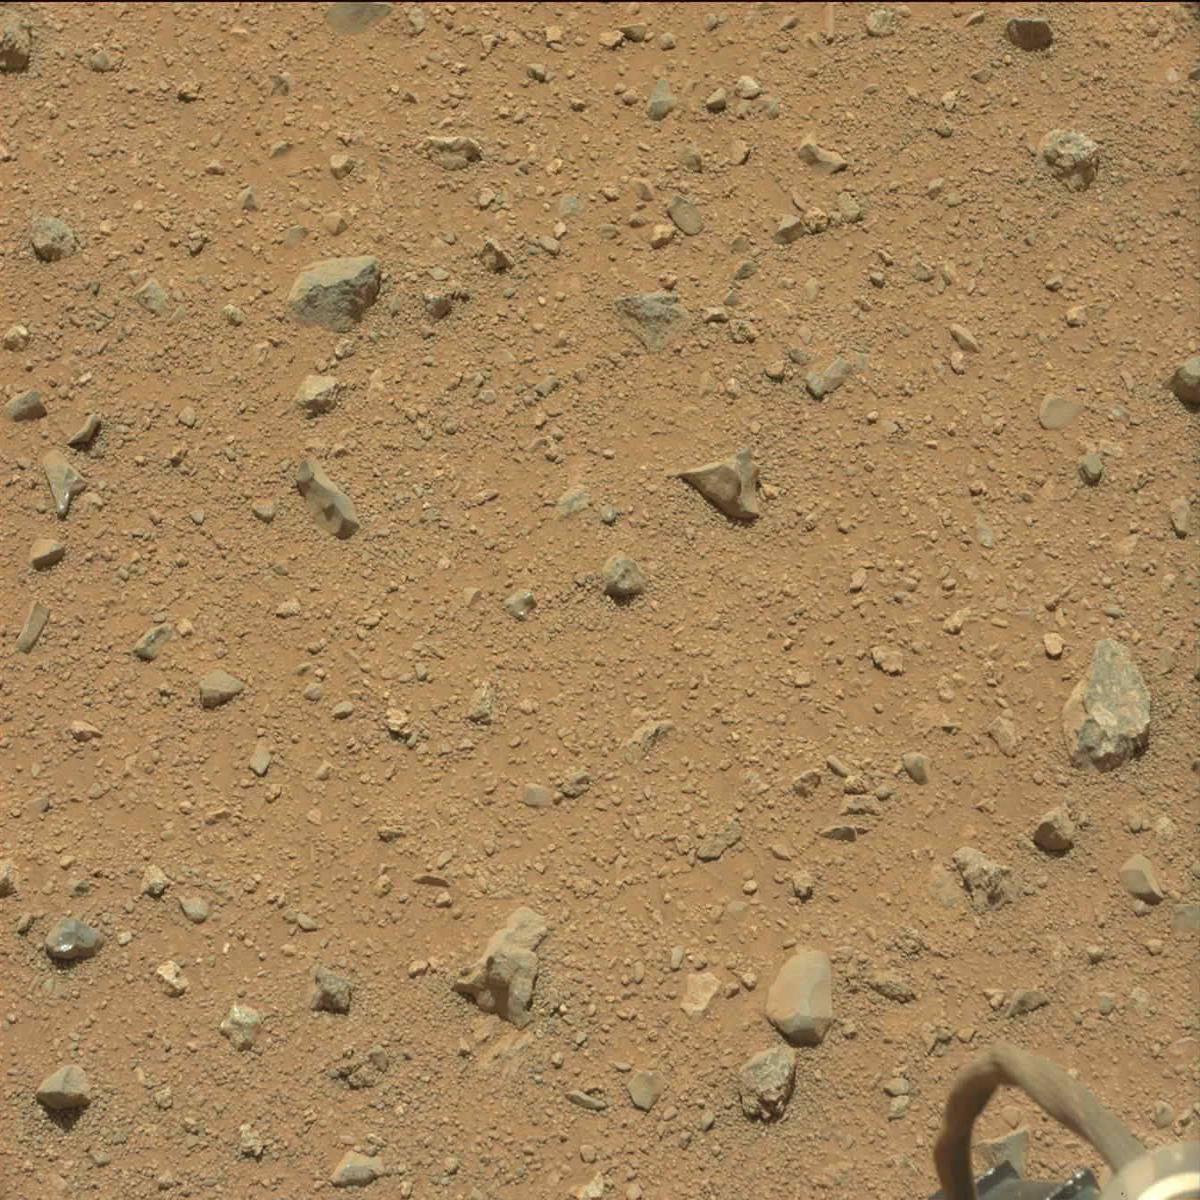
Terrain classes present: Bedrock, Rock, Rover, Sand / Soil